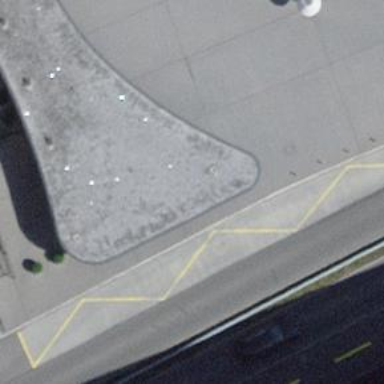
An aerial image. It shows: Bus stop with sheltered platform for public transport.